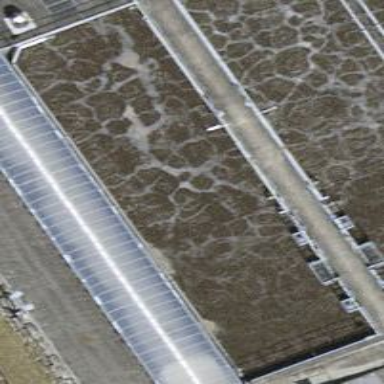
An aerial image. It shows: Body of wastewater.